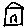
Label: house